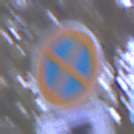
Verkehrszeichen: AbsolutesHalteverbot
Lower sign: SonstigeOderMehrspurigeFahrzeuge3
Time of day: Night
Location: Outdoor (Suburban)
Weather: PartlyCloudy
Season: NotSpecified
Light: Artificial